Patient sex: M
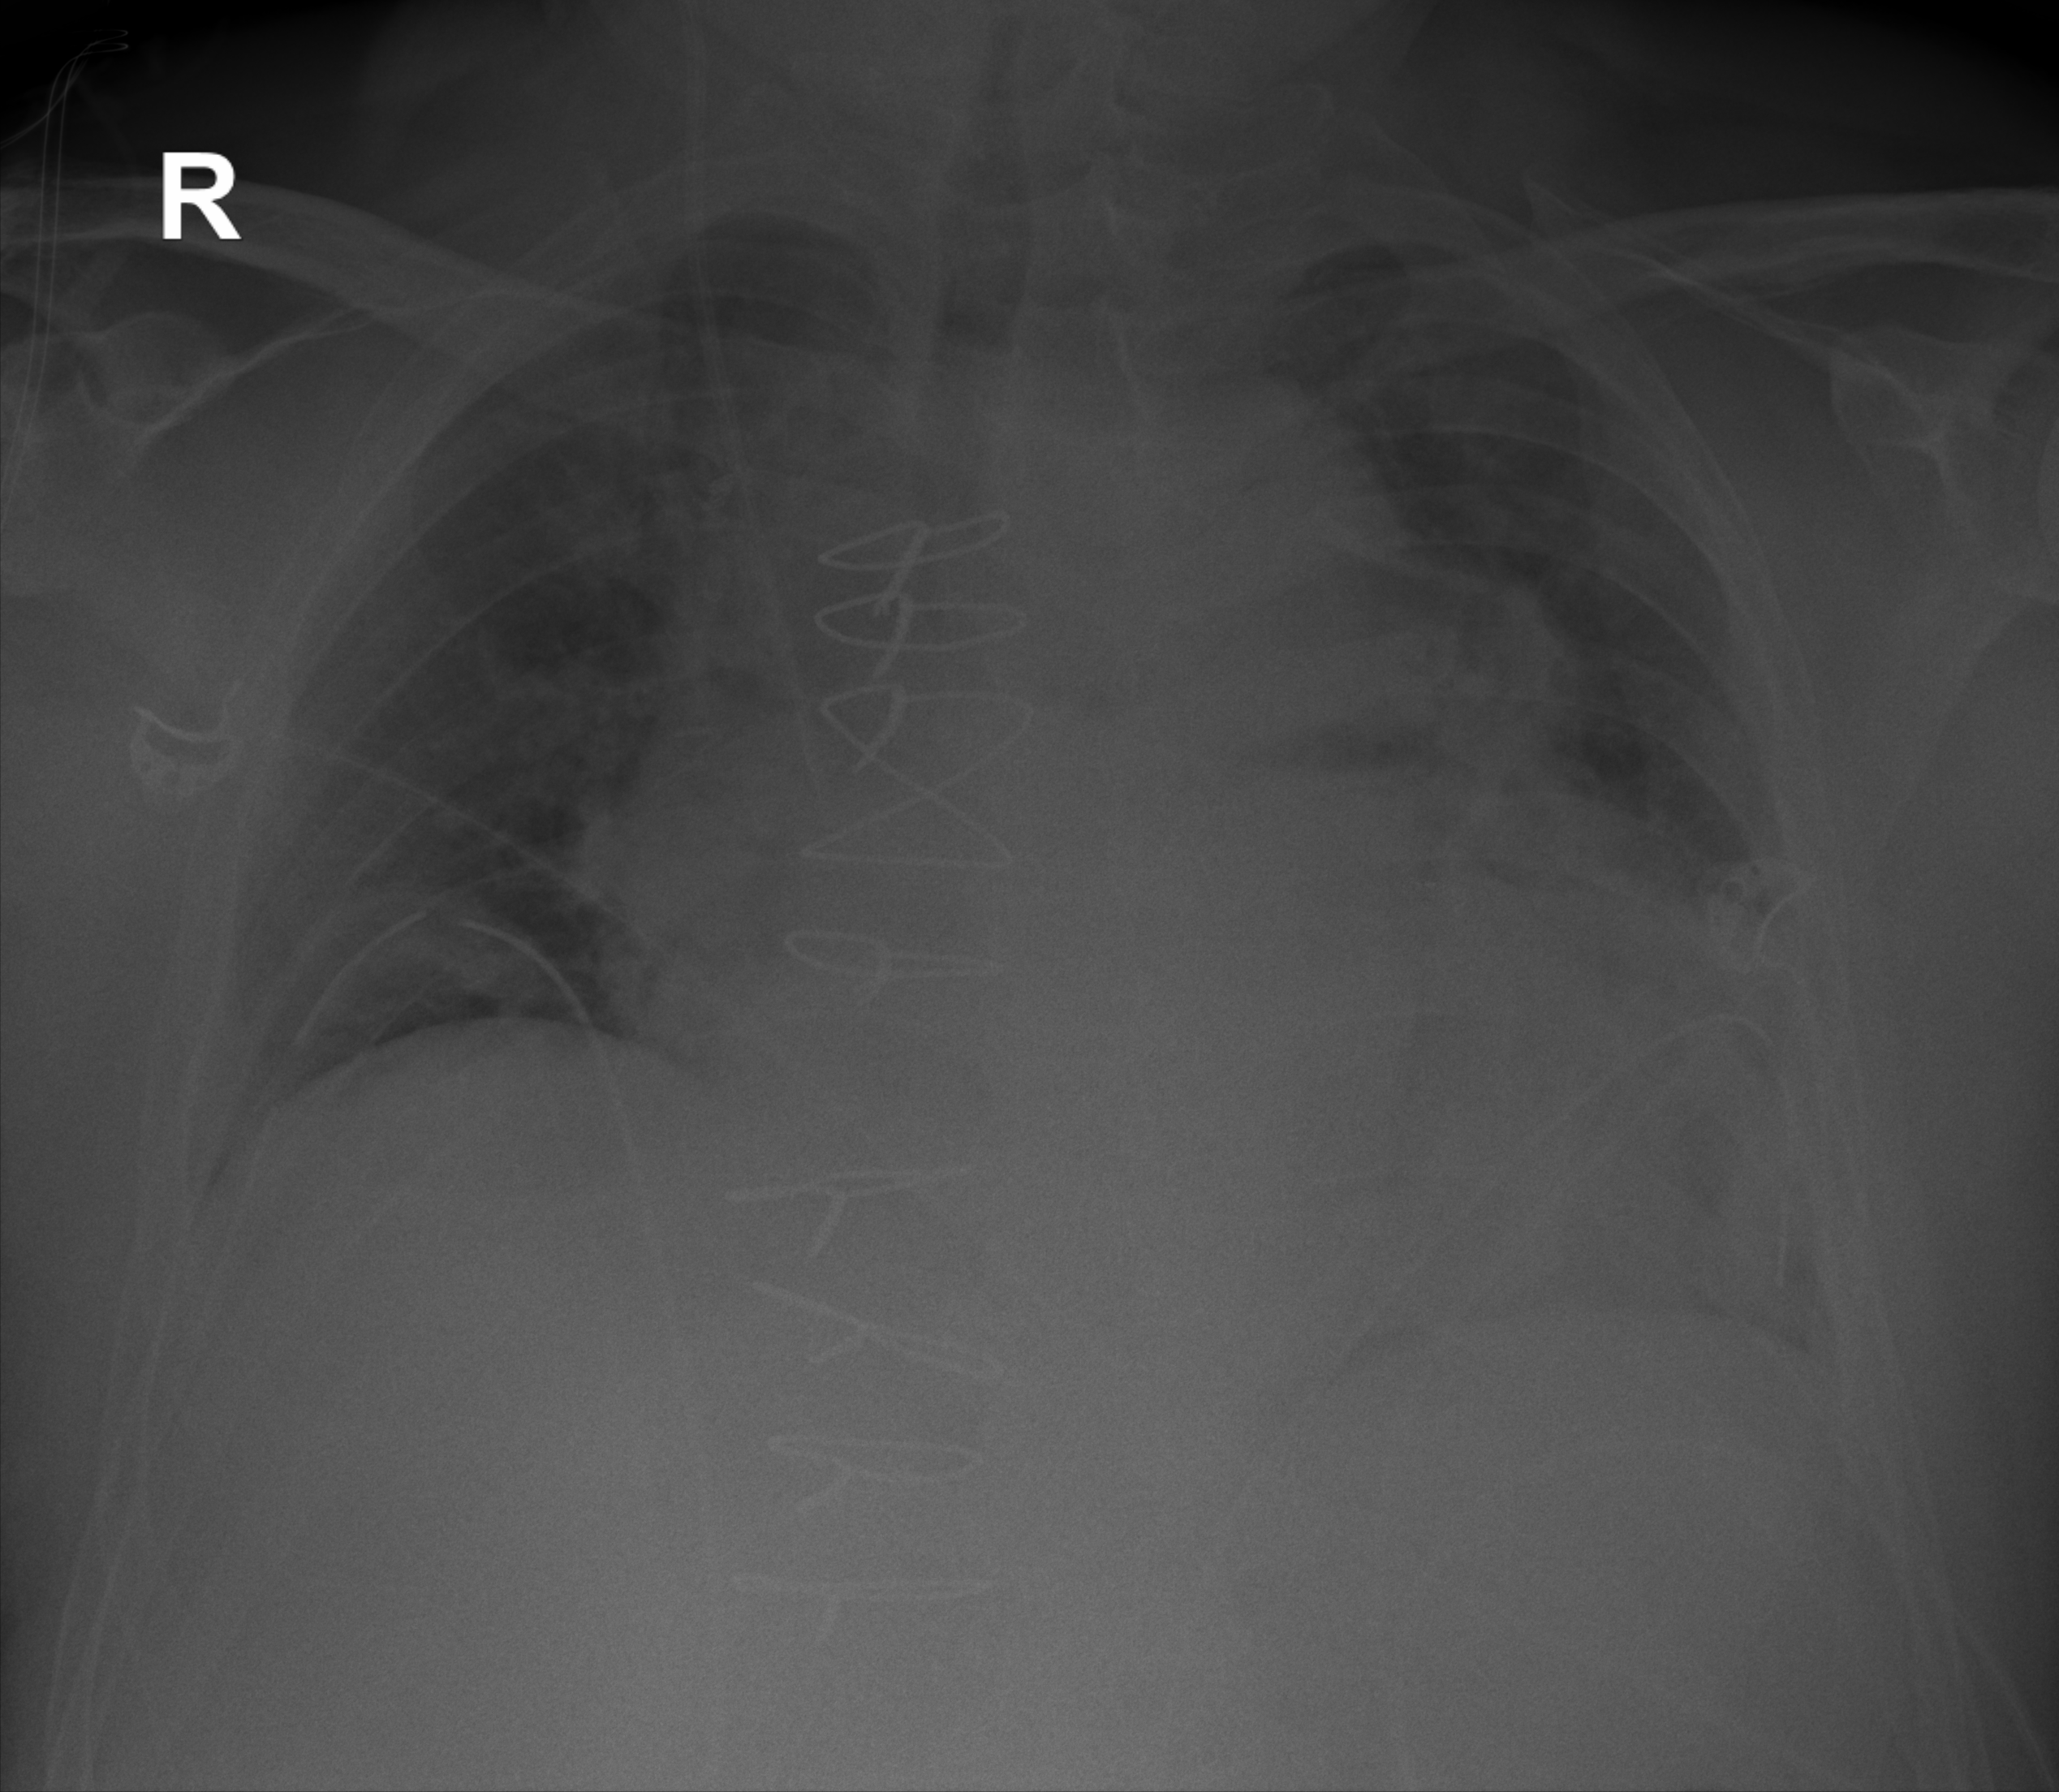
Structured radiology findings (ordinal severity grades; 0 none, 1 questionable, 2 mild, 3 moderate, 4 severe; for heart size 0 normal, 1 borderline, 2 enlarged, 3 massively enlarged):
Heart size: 1
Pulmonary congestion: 3
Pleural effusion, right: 3
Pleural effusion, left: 3
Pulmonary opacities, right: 2
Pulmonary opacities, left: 2
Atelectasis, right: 3
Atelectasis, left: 3